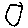
Label: circle